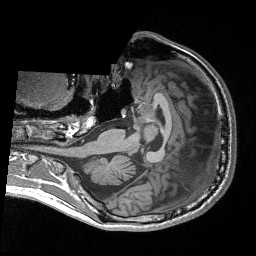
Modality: T1w
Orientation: axial